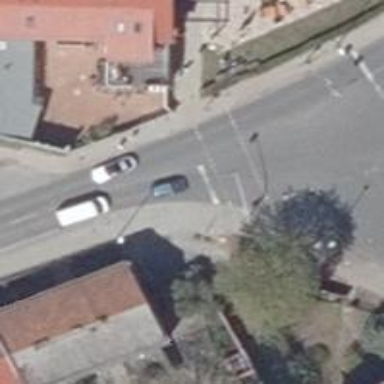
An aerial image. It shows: Road with traffic signals.